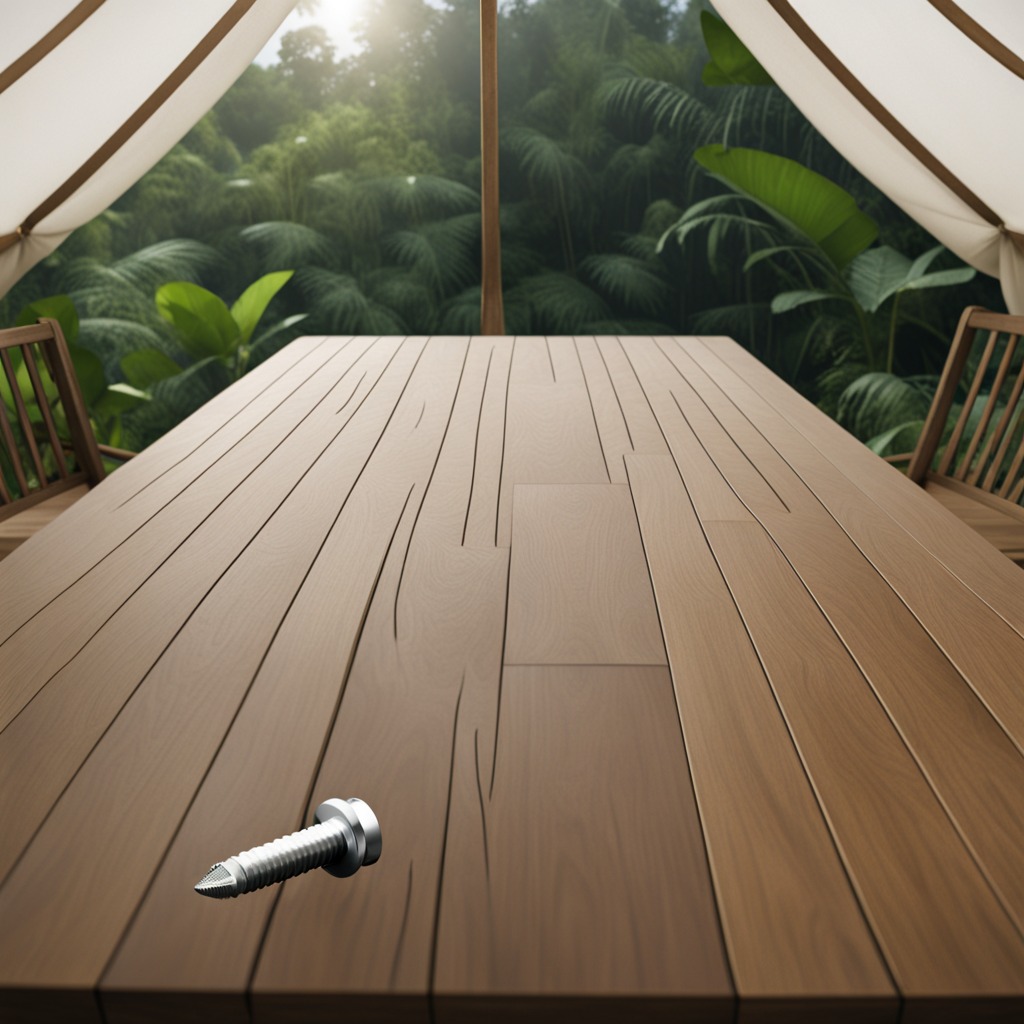
A metal screw is lying on the wooden table inside a jungle field workshop tent.